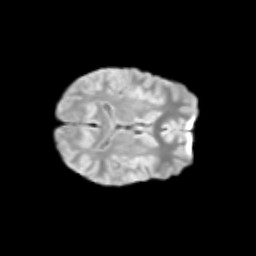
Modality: T2w
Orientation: axial
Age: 13
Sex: female
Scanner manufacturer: siemens
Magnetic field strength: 3 T
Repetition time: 3.8 s
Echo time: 0.07 s